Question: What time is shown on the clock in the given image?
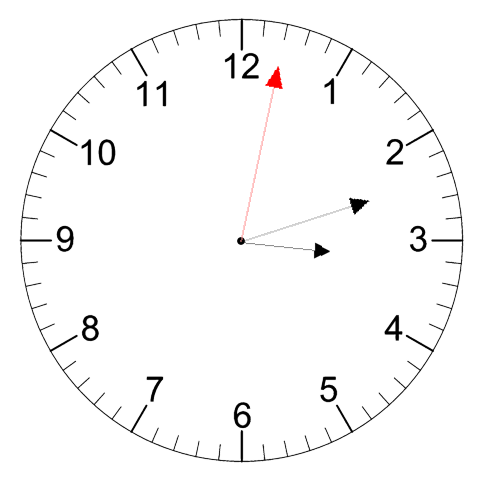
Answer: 03:12:02